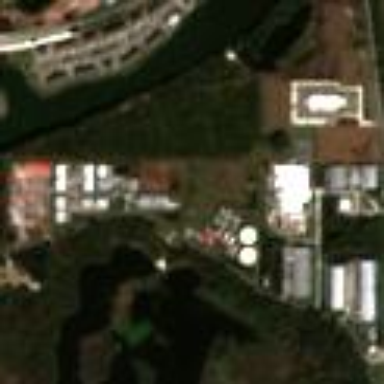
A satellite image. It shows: Industrial area.